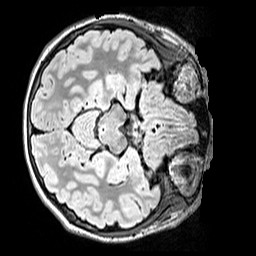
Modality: FLAIR
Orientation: axial
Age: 13
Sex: female
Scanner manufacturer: siemens
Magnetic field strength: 3 T
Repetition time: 5 s
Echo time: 0.388 s